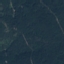
Label: Forest